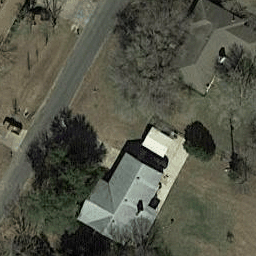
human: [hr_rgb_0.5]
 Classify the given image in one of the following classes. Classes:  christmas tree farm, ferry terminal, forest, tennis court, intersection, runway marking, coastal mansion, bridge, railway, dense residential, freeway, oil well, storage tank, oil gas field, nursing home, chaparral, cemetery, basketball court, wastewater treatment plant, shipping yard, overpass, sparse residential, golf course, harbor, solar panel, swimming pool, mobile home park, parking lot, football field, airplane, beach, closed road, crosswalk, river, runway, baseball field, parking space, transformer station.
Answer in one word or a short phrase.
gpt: sparse residential